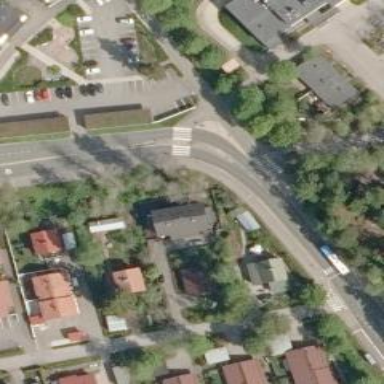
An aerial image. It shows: Crossing road.